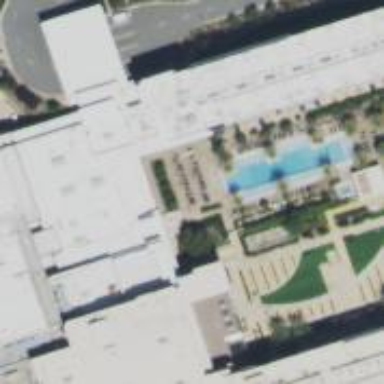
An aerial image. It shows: Hotel building.